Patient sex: M
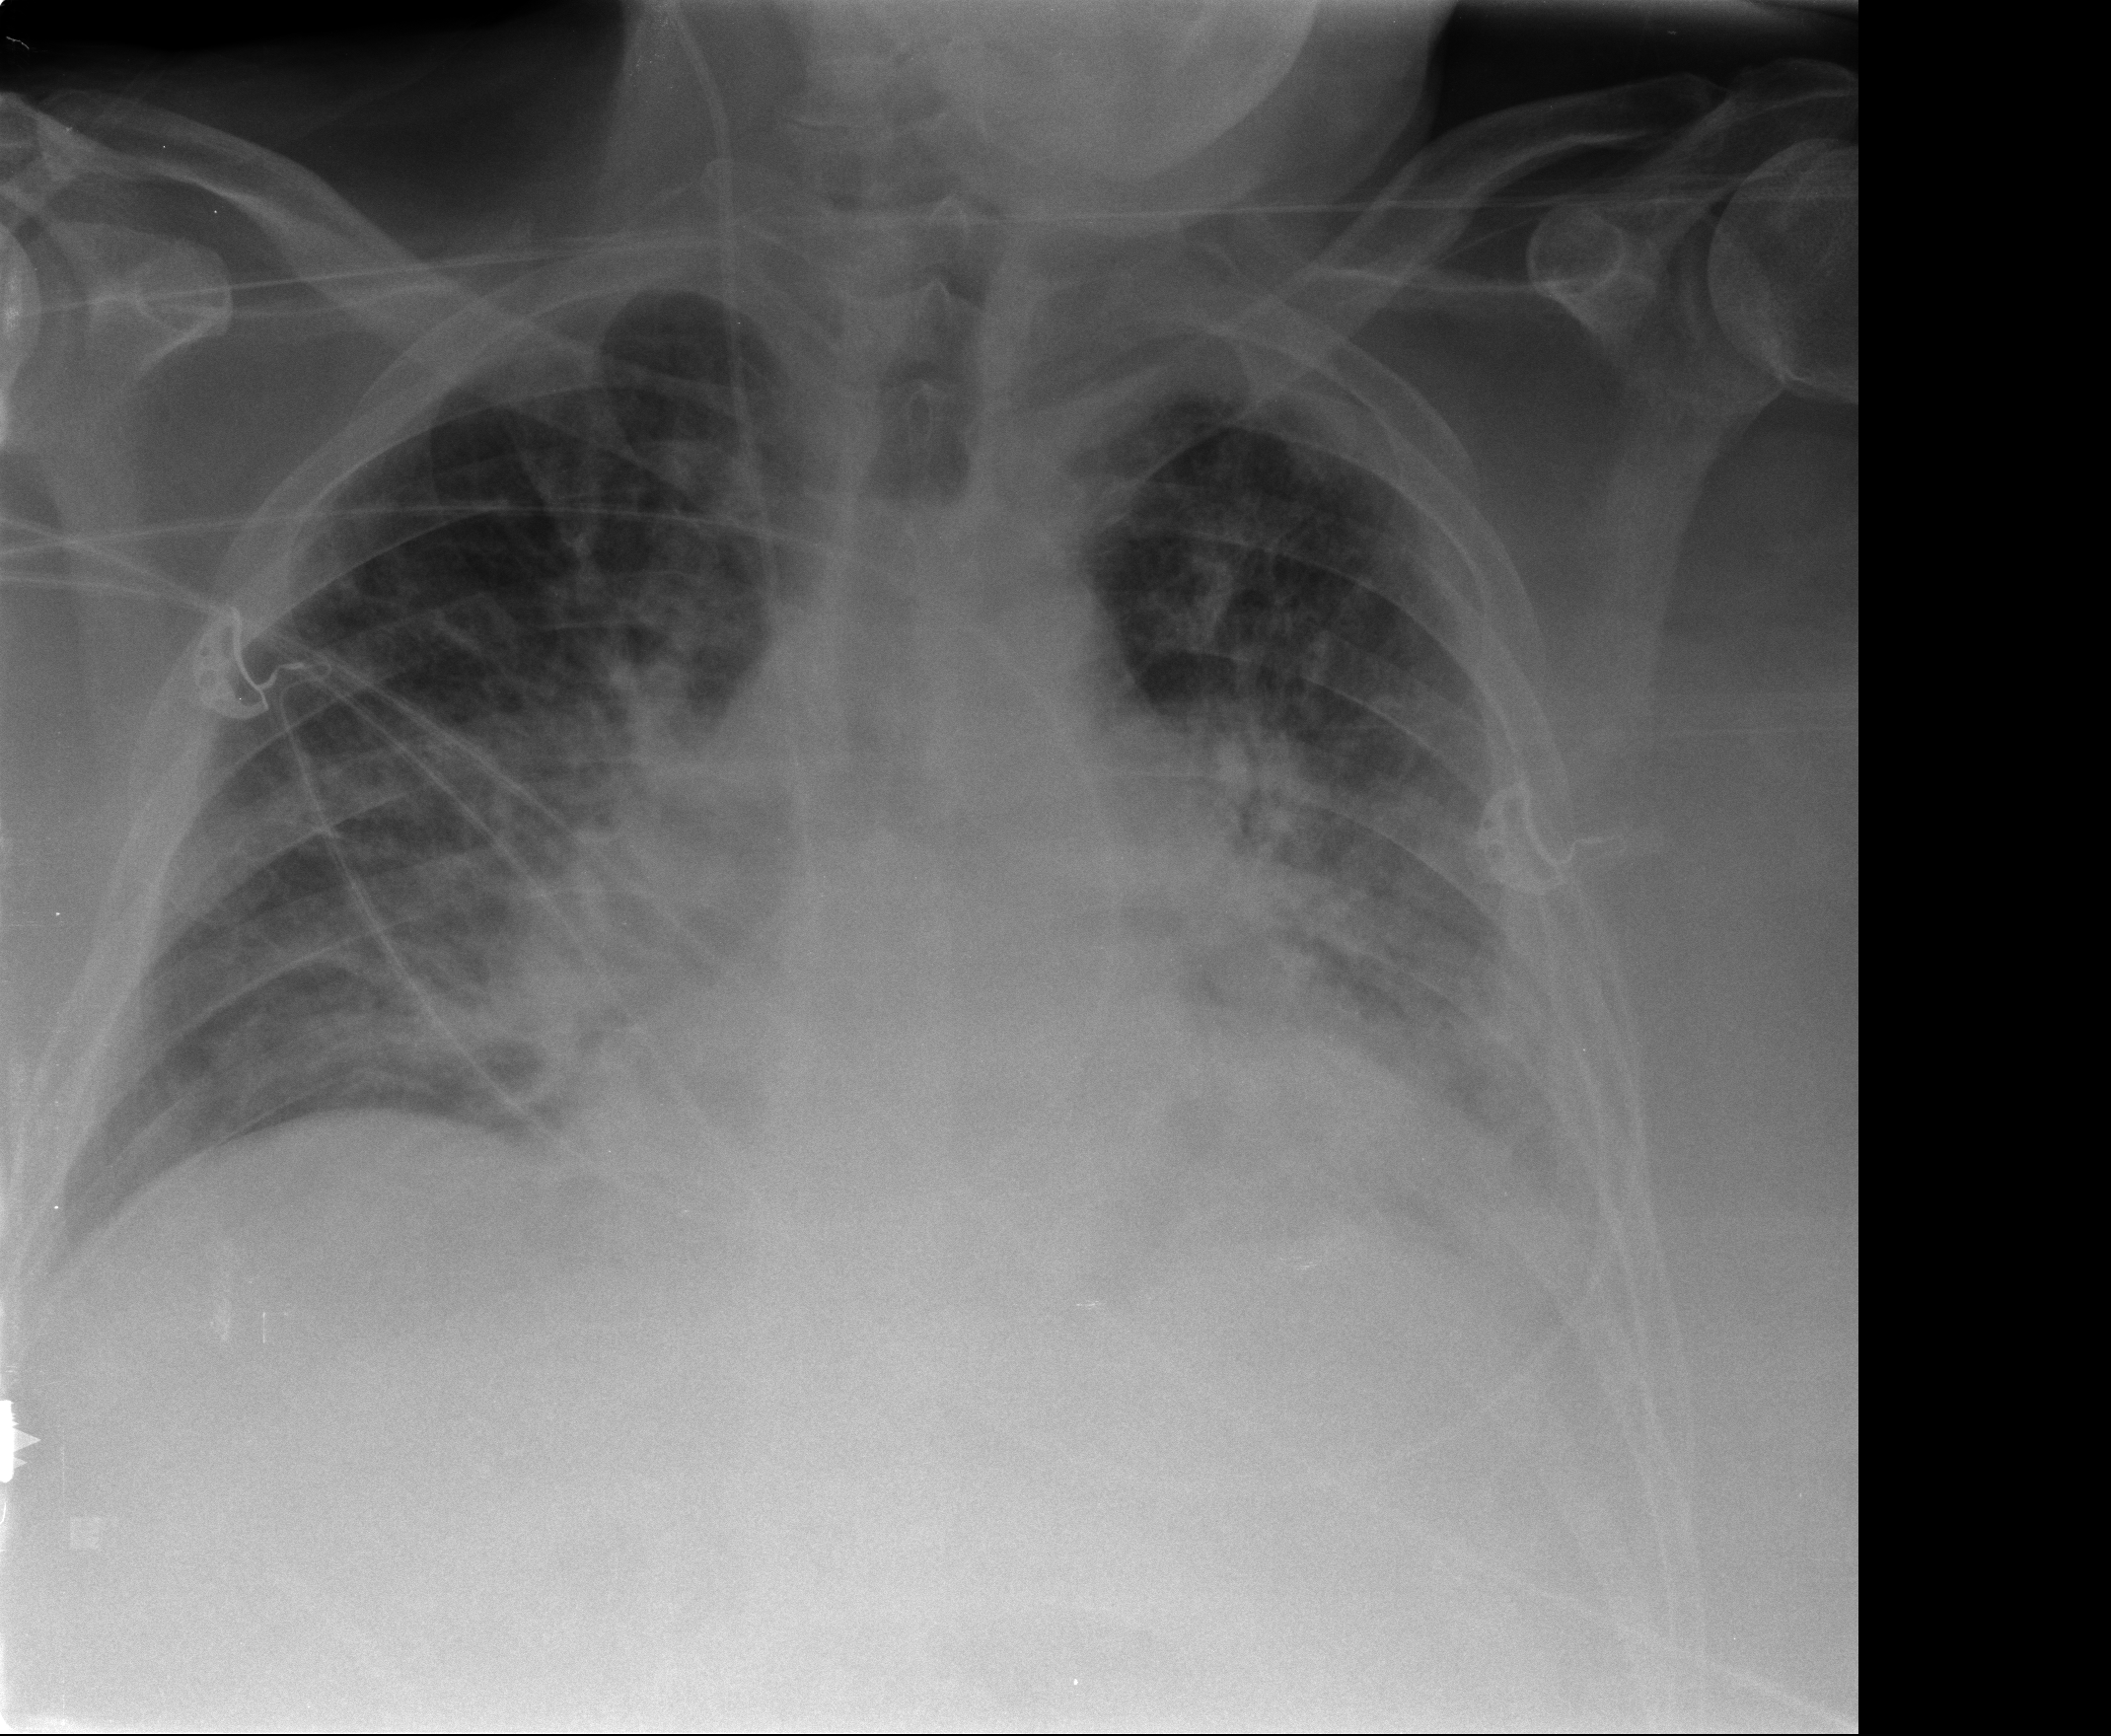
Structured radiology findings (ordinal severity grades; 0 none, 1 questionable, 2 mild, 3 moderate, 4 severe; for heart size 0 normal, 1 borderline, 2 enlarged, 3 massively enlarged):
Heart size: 2
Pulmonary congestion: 3
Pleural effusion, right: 0
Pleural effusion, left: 2
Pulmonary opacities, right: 3
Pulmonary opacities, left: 3
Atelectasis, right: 2
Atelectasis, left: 3